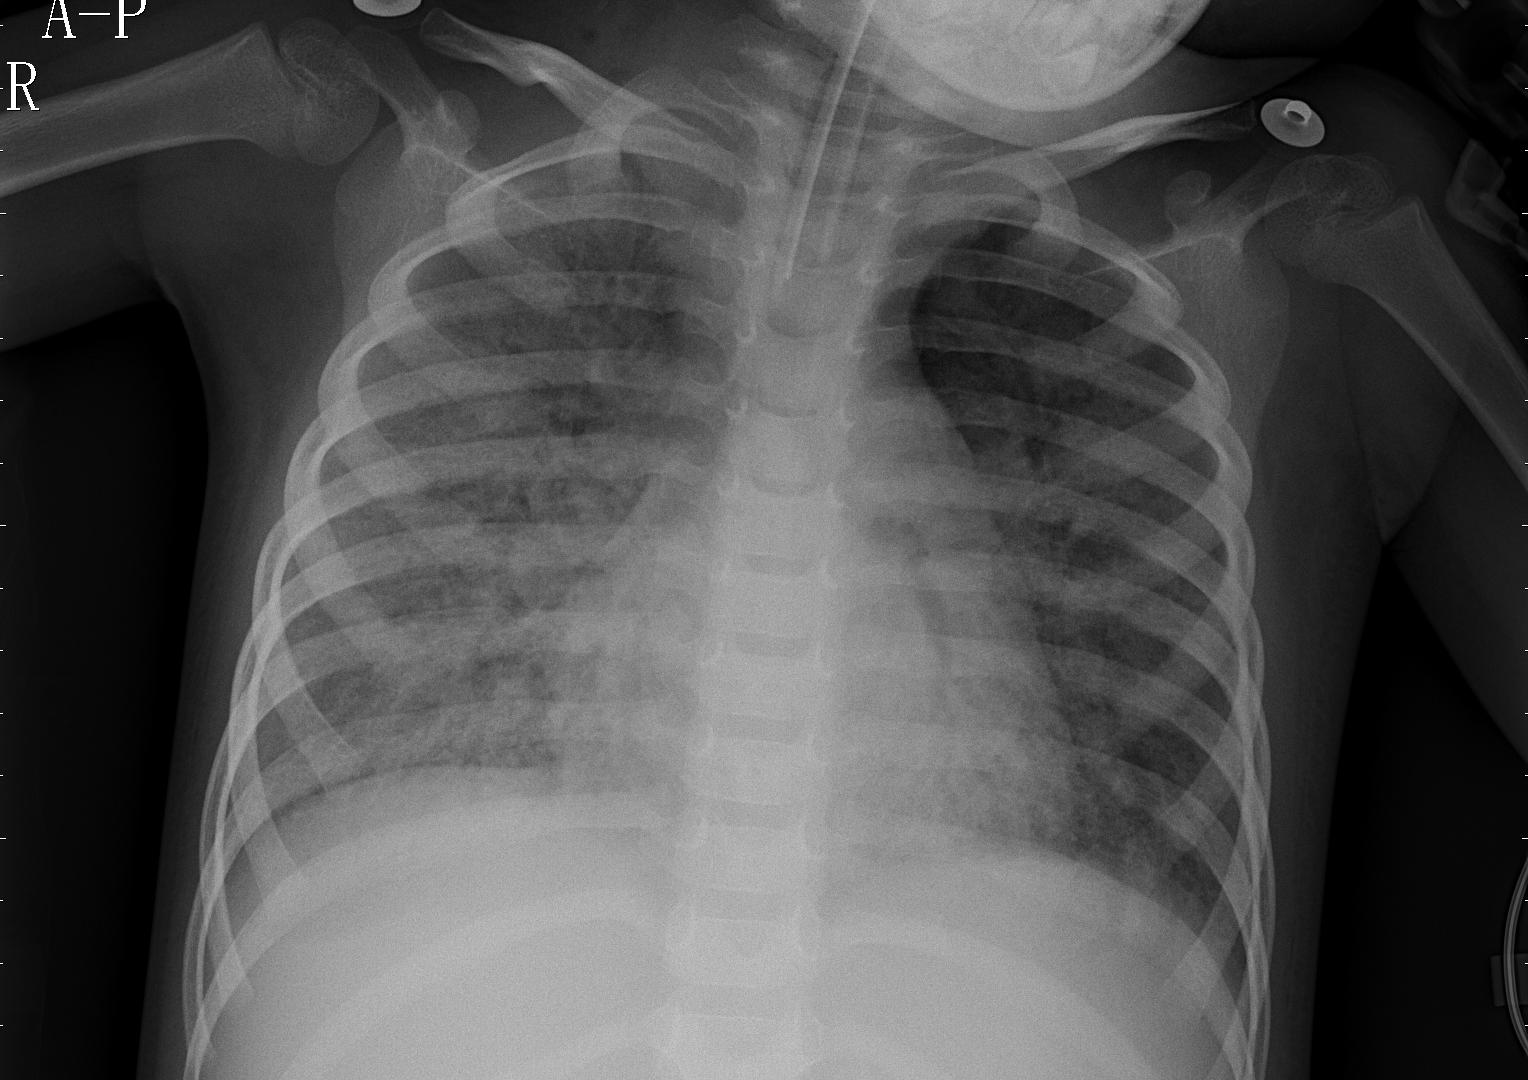
Diagnosis: PNEUMONIA